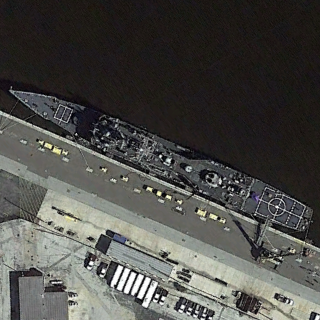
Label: cruiser